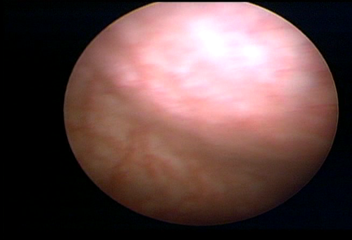
Modality: WLC
Class: Normal mucosa
Bladder cancer association: No